Question: I'm having some trouble visualizing a certain dataset that I have in a contour plot. The issue is that I have a bunch of datapoints (X,Y,Z) for which the Z values range from about 2 to 0, where a lot of the interesting features are located in the 0 to 0.3 range. Using a normal scaling, they are very difficult to see, as illustrated in this image:

Now, I have thought about what else to do. Of course there is logarithmic scaling, but then I first need to think about some sort of mapping, and I am not 100% sure how one would do that. Inspired by <URL>' which worked reasonably well in that question.
Also interesting was the followup <URL>.
where they used some sort of 'ArcSinh' scaling function. That seemed to enlarge the small features quite well, proportionally to the whole.
So my question is two fold in a way I suppose.
1. How would one scale the data in my contour plot in such a way that the small amplitude features do not get blown away by the outliers?
2. Would you do it using either of the methods mentioned above, or using something completely different?
I am rather new to python and I am constantly amazed by all the things that are already out there, so I am sure there might be a built in way that is better than anything I mentioned above.
For completeness I uploaded the <URL>
I plotted the above with
'''
data = np.load("D:\SavedData\ThreeQubitRess44SpecHighResNormalFreqs.npy")
fig, (ax1) = plt.subplots(1,figsize=(16,16))
cs = ax1.contourf(X, Y, data, 210, alpha=1,cmap='jet')
fig.colorbar(cs, ax=ax1, shrink=0.9)
ax1.set_title("Freq vs B")
ax1.set_ylabel('Frequency (GHz)'); ax1.set_xlabel('B (arb.)')
'''
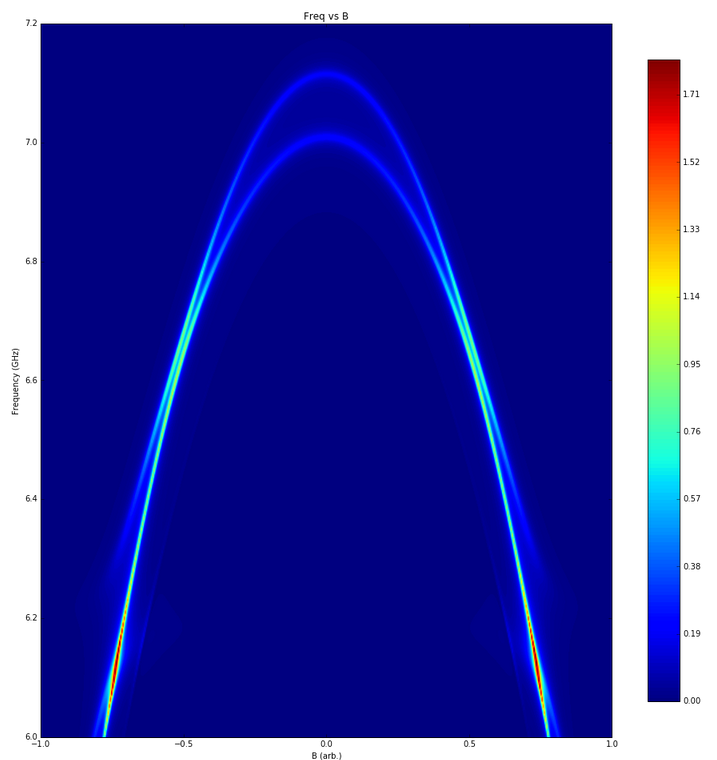
Answer: Excellent question.
Don't scale the data. You'll be looking for compromises in ranges with many scaling functions.
Instead, use a <URL> can be found in the scipy cookbook and there's quite a few more on the internet.